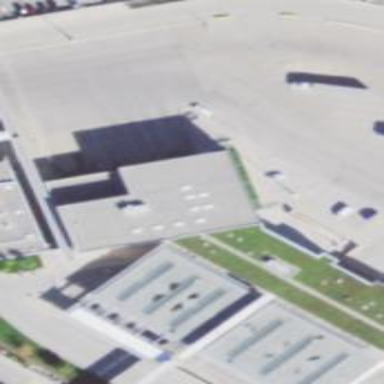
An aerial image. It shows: Government office building.